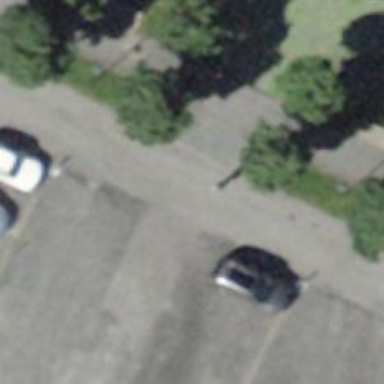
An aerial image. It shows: Parking aisle designated as service road.